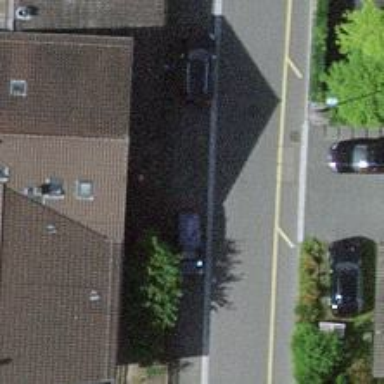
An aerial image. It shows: Post box is visible.